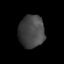
Tissue: prostate
Cell type: Endothelial cells
Senescence score: 0.6985
Nuclear area (px): 821
Mean DAPI intensity: 68.032